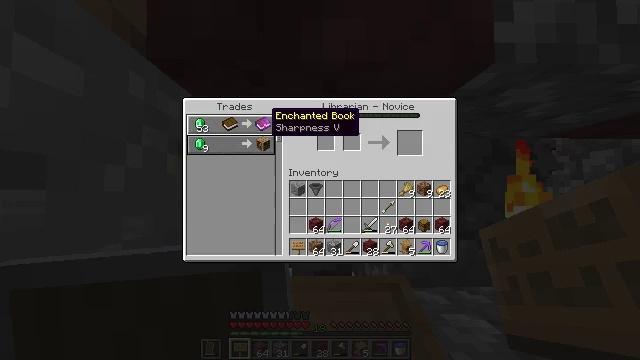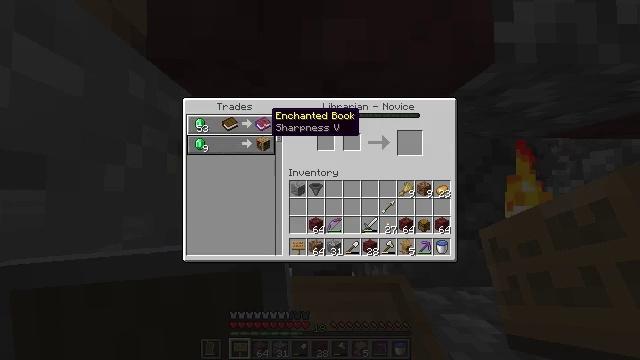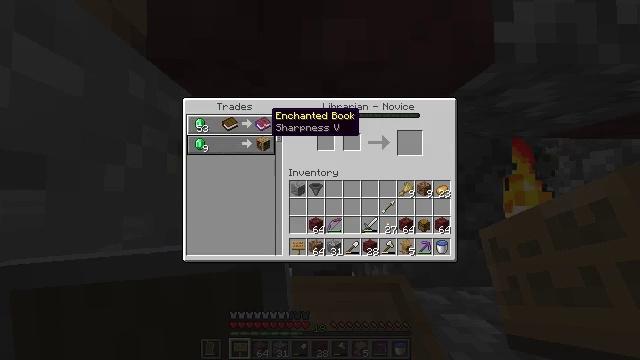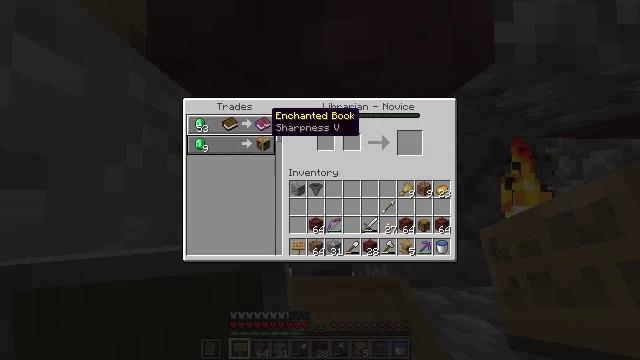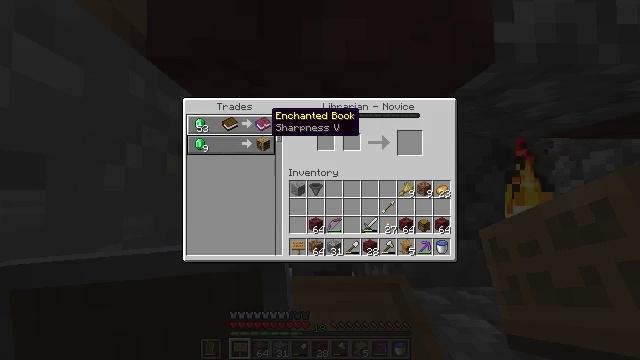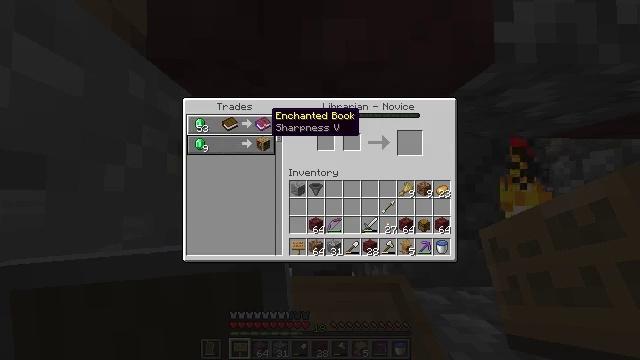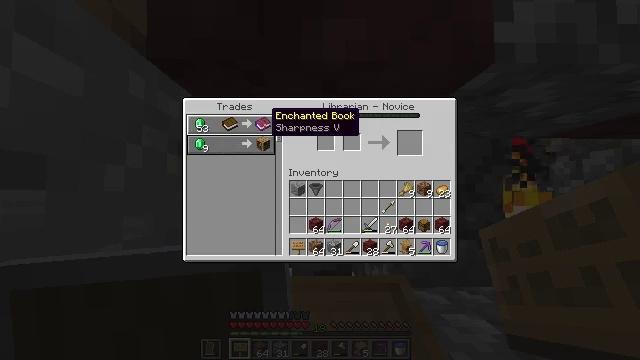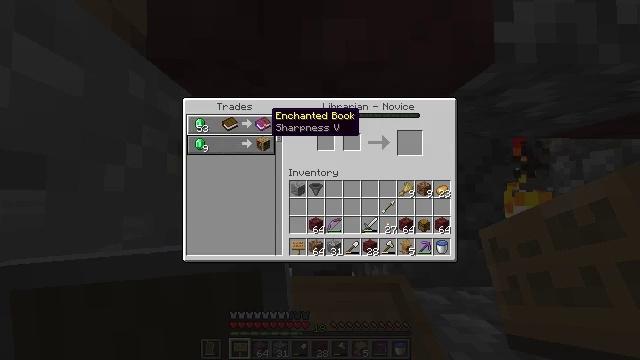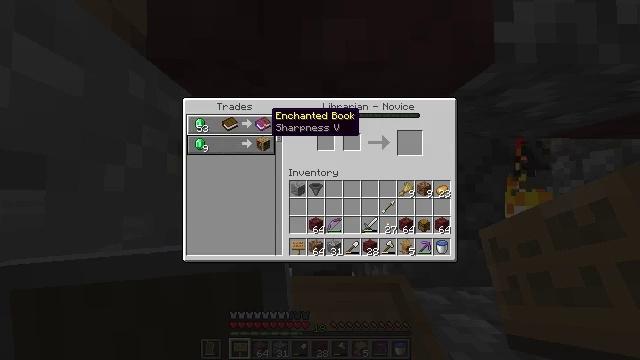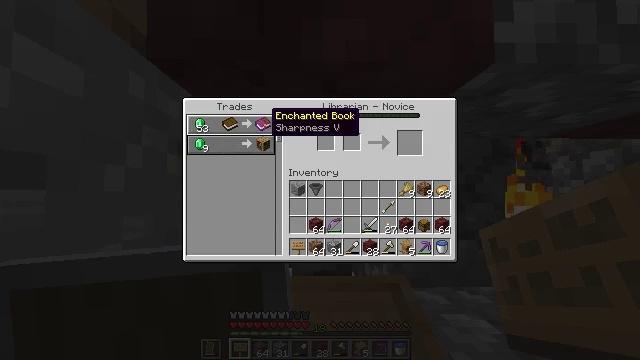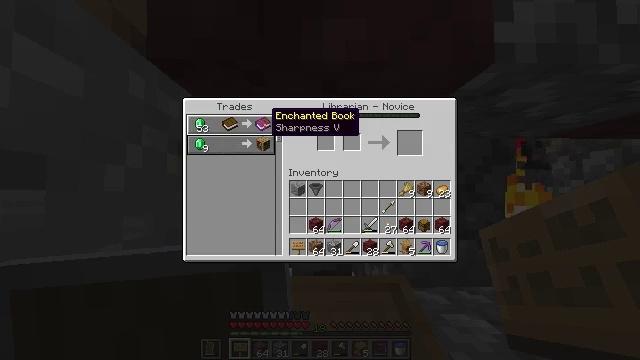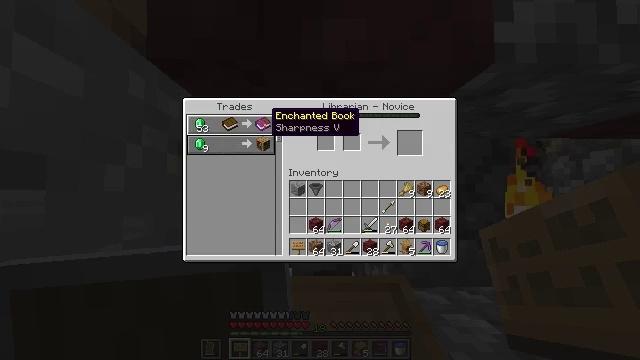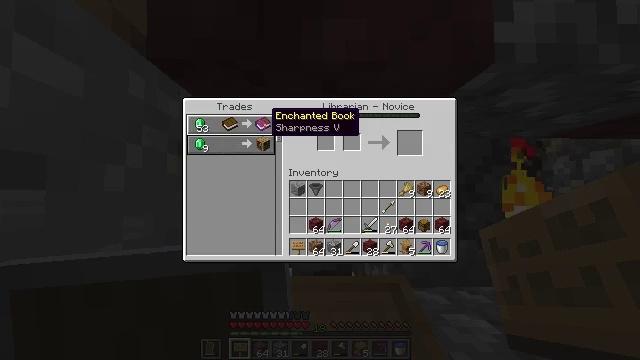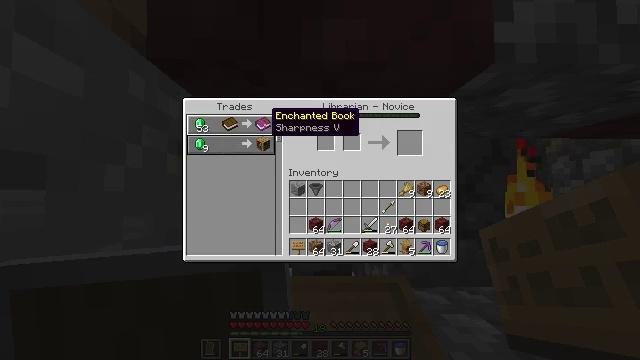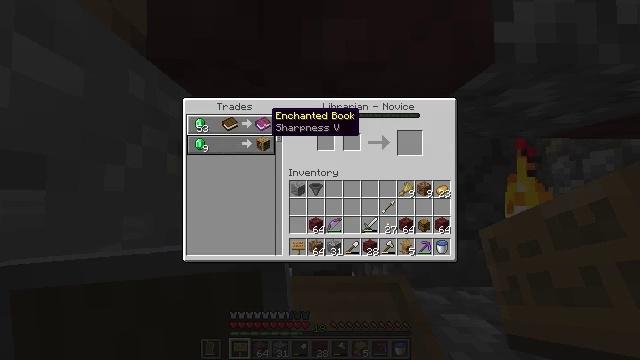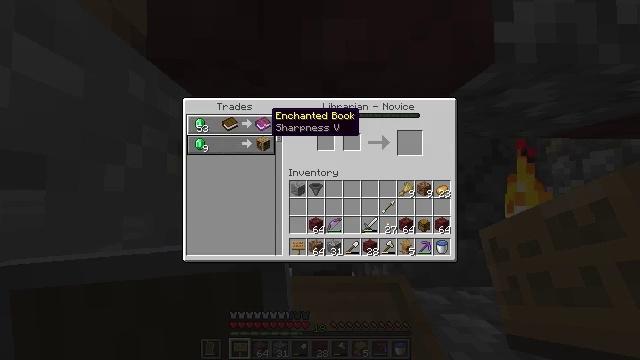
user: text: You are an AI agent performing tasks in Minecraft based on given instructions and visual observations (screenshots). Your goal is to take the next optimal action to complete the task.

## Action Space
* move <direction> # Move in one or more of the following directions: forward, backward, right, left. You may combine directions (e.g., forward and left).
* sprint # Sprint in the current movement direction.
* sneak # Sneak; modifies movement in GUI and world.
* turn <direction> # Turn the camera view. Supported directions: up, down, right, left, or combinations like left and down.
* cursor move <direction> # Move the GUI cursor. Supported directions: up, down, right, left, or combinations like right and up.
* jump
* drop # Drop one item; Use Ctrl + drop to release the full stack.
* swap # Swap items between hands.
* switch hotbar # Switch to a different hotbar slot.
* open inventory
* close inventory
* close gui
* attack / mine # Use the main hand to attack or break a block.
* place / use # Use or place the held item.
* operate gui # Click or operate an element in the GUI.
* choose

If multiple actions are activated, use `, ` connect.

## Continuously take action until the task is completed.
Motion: motion action
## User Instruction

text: Attack the oak wall sign to remove it.
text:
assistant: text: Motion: no_op
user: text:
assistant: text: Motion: no_op
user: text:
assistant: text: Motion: no_op
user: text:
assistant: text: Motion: no_op
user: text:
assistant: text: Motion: no_op
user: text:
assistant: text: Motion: no_op
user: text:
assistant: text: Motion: no_op
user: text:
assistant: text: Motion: no_op
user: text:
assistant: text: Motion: no_op
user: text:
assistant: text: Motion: no_op
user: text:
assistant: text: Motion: no_op
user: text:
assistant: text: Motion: no_op
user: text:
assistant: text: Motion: no_op
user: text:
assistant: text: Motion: no_op
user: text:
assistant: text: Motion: no_op
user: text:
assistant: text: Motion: no_op
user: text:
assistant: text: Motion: no_op
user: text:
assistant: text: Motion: no_op
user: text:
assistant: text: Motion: no_op
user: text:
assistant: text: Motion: no_op
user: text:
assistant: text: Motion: no_op
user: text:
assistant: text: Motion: no_op
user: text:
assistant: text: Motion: no_op
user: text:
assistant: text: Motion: no_op
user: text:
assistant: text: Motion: no_op
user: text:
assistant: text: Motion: no_op
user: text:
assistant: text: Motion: no_op
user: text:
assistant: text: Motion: no_op
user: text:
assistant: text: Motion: no_op
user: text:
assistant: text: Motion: no_op